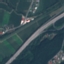
Label: Highway